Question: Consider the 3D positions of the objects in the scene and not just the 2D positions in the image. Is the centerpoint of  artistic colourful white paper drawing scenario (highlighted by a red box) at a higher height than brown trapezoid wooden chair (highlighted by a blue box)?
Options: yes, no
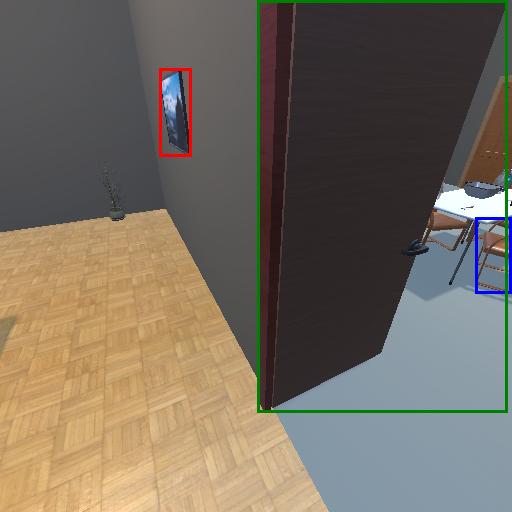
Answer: yes